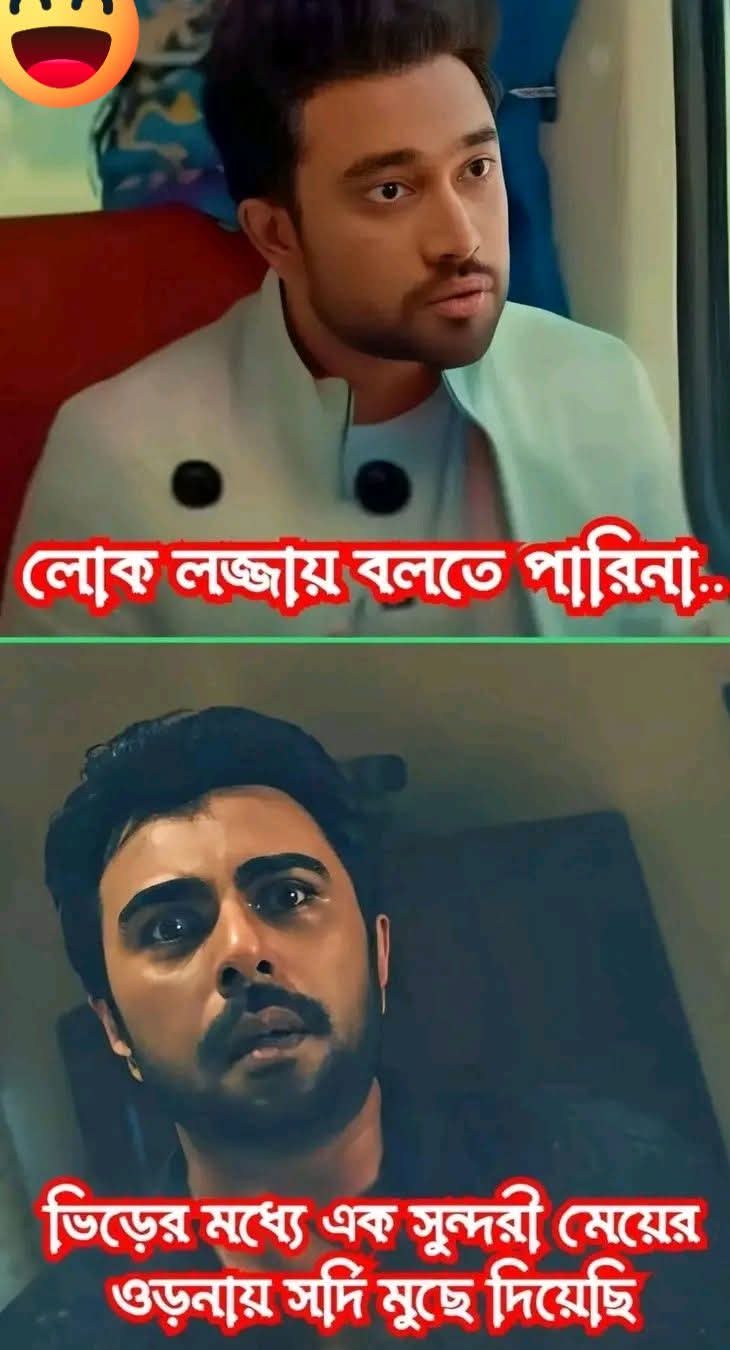
Text: লোক লজ্জায় বলতে পারিনা..
ভিড়ের মধ্যে এক সুন্দরী মেয়ের ওড়নায় সর্দি মুছে দিয়েছি
Label: Non Hate